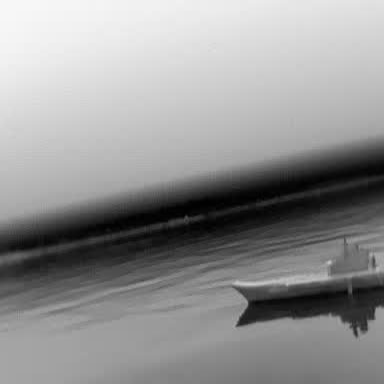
There is a warship in the infrared image.